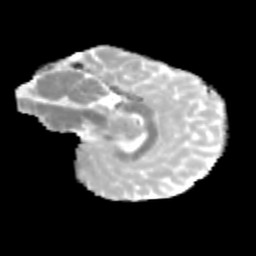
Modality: MD
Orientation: sagittal
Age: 9
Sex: female
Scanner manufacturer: siemens
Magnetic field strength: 3 T
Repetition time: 3.8 s
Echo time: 0.07 s